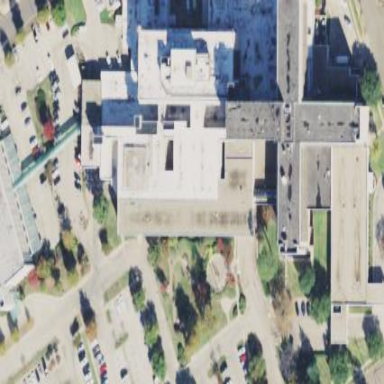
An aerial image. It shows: Hospital building.